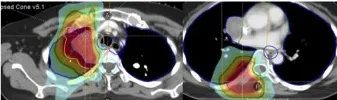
(B) Mediastinum and vertebral body radiotherapy plans (mediastinum: 56Gy/8f, vertebral body: 40Gy/5f).
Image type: radiology (ct)